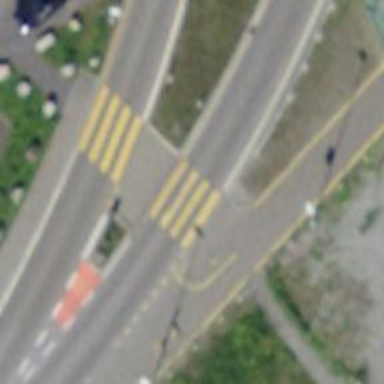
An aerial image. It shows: Uncontrolled road crossing.